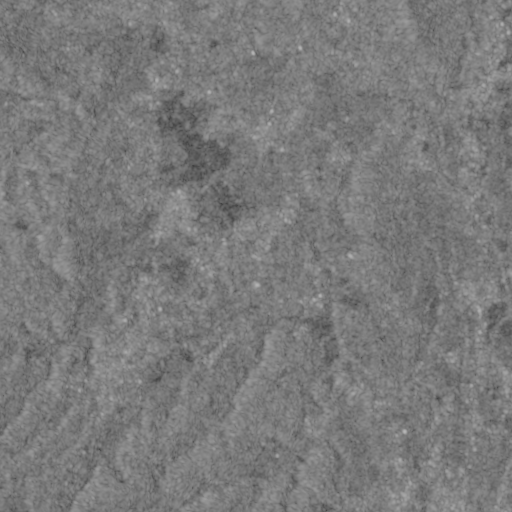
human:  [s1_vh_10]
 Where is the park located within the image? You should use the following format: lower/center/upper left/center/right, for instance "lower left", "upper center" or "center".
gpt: The park is located in the center of the image.
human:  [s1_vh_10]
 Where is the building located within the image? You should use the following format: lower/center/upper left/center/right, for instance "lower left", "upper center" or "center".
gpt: There is no building in the image.

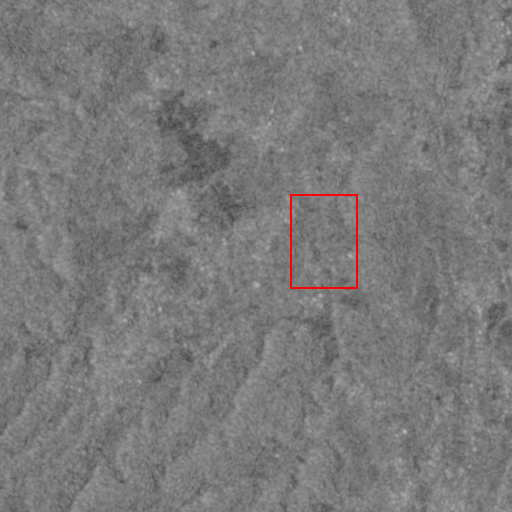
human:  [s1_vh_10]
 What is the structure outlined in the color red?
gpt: The structure outlined in red is a crop field.
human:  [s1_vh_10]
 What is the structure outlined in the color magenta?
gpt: There is no magenta outline.